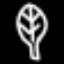
Label: leaf